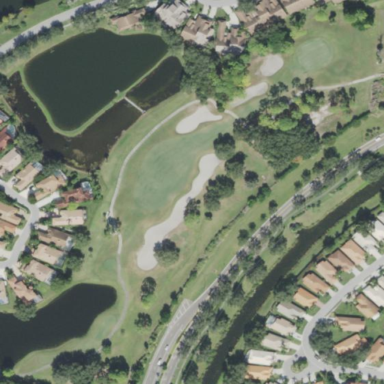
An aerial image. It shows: Area of rough grass used for golf.